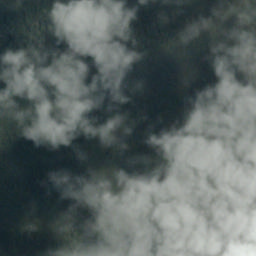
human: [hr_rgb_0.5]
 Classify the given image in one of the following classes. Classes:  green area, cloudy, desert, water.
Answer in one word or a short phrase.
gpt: cloudy